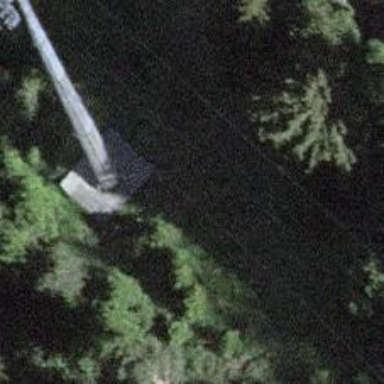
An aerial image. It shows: Pylon used for aerialway.